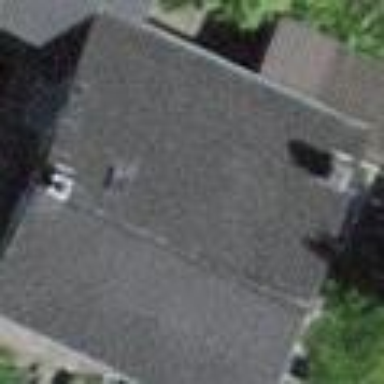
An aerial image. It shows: Residential building.